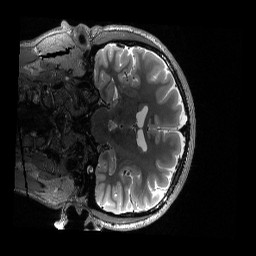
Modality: T2w
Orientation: coronal
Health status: healthy
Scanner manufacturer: siemens
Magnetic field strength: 3 T
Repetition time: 3.2 s
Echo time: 0.563 s